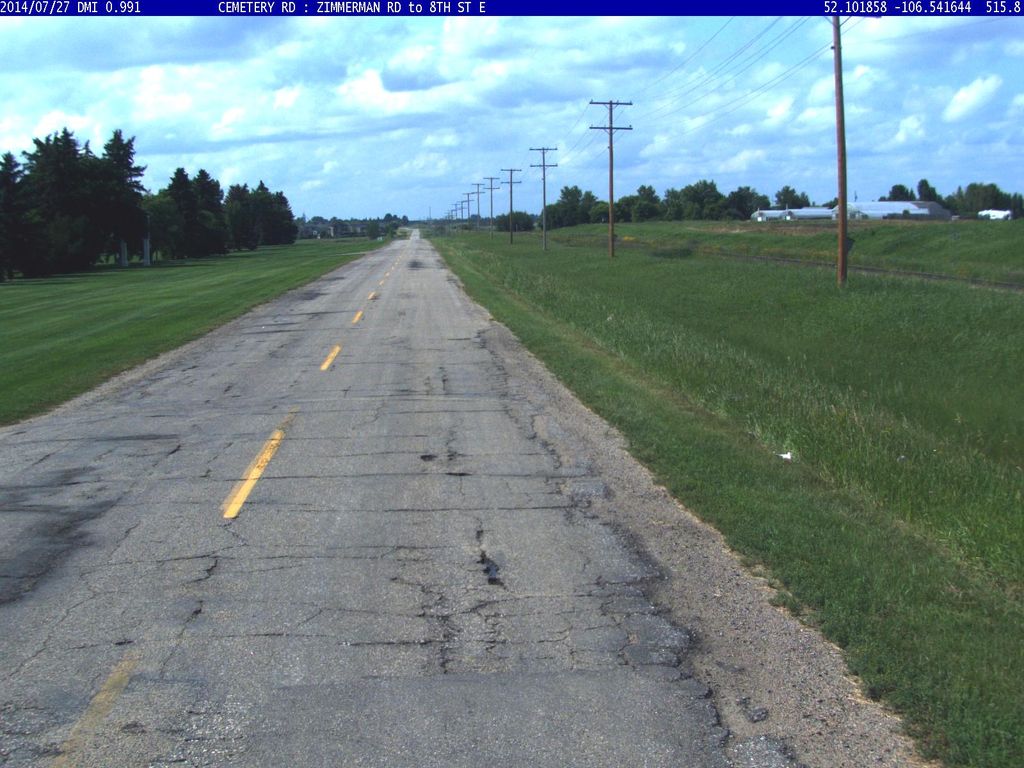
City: saskatoon